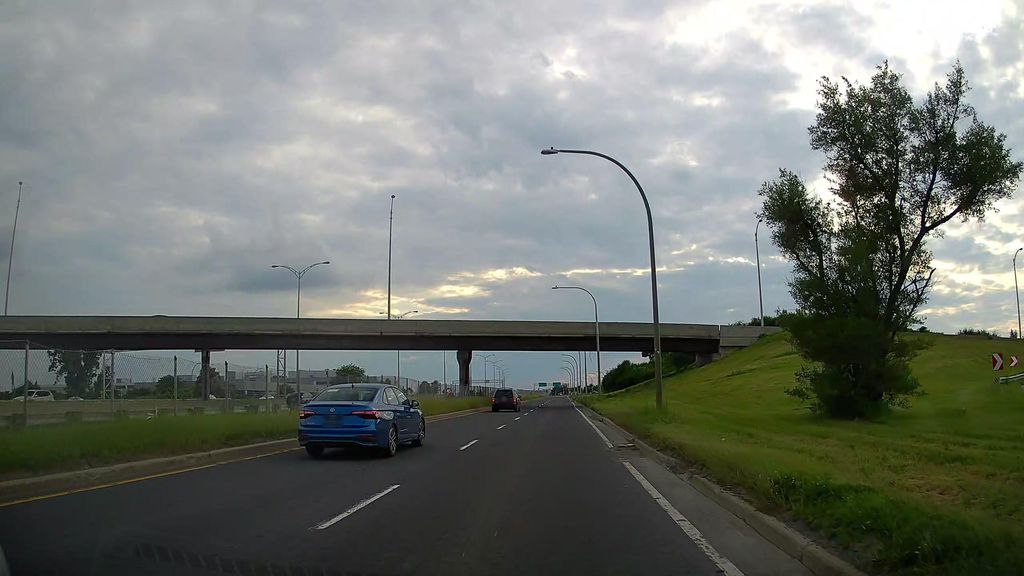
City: montreal